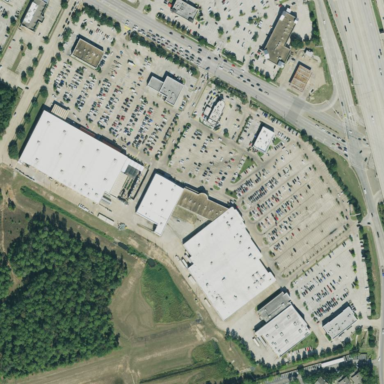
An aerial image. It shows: Retail area.